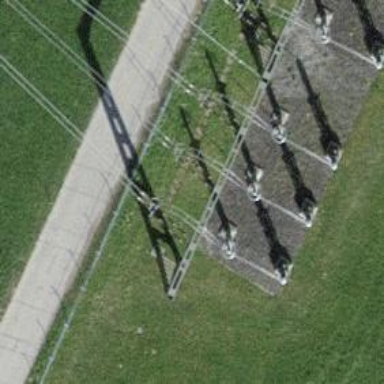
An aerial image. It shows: Three cables of power line.